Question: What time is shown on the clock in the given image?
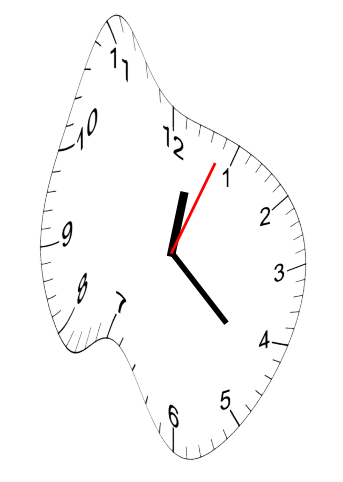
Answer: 12:22:04